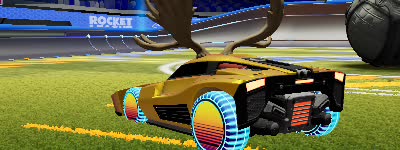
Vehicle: breakout